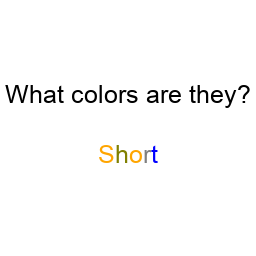
Color: orange, olive, orange, gray, blue
Background color: white
Question text color: black